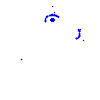
Particle: kaon